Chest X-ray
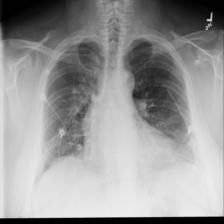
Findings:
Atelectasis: negative
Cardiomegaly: negative
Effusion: negative
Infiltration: negative
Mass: negative
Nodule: negative
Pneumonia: negative
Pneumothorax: positive
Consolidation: negative
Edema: negative
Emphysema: negative
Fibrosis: negative
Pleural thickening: negative
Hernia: negative